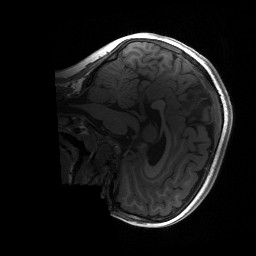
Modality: T1w
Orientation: sagittal
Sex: female
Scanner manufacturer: siemens
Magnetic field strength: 3 T
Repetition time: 1.9 s
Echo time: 0.00243 s